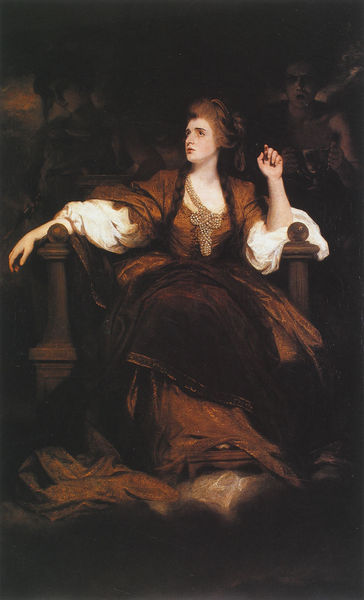
Titel: Mrs Siddons als die Tragische Muse
Künstler: Sir Joshua Reynolds
Institution: San Marino, Huntington Library, Art Collections and Botanical Gardens
Schlagwörter: dunkel, gemälde, mann, sitzen, braun, frau, hintergrund, nacht, profil, schwarz, stuhl, weiss, dame, rock, hemd, arme, falten, tod, bildnis, hände, porträt, haare, sessel, sitzend, lippen, kette, nachdenklich